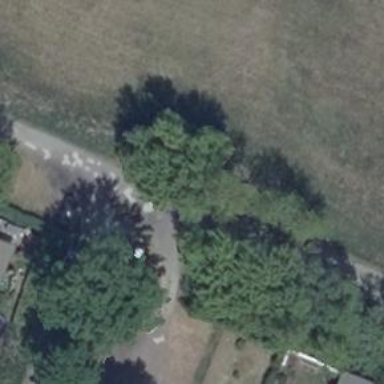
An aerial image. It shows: Parking area.